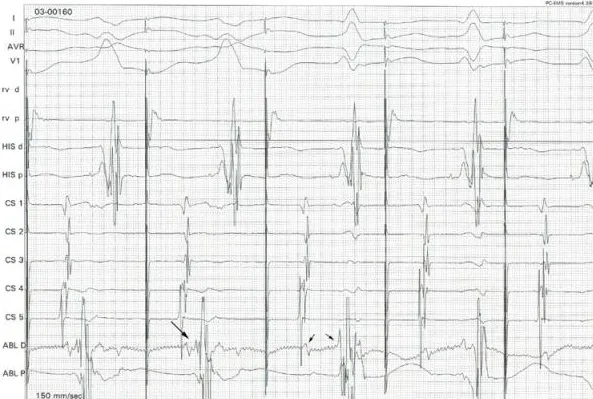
Ablation of the accessory pathway. Radiofrequency erogation during atrial pacing with maximal pre-excitation. Notice AV fusion (major arrow) followed by AV split (two minor arrows) on the ABLd recording, corresponding to lateral mitral annulus.
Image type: electrography (ekg)